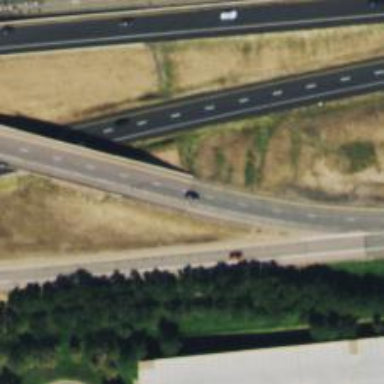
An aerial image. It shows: Motorway link bridge.